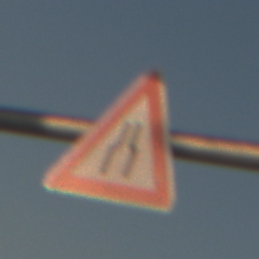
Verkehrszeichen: VerengteFahrbahn
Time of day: SunriseSunset
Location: Outdoor (Nature)
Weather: PartlyCloudy
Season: NotSpecified
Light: Natural